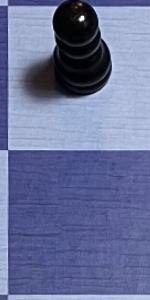
Label: Empty